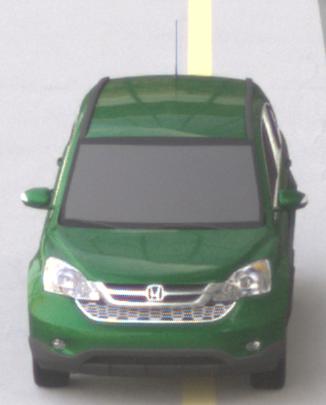
Make: Honda
Model: CR-V
Detailed model: CR-V (III) (04/10 - 10/12)
Model produced from: 2010
Model produced until: 2012
Doors: 5
Color: green
Road condition: dry road
Daytime: sunrise or sunset
Contrast: medium contrast